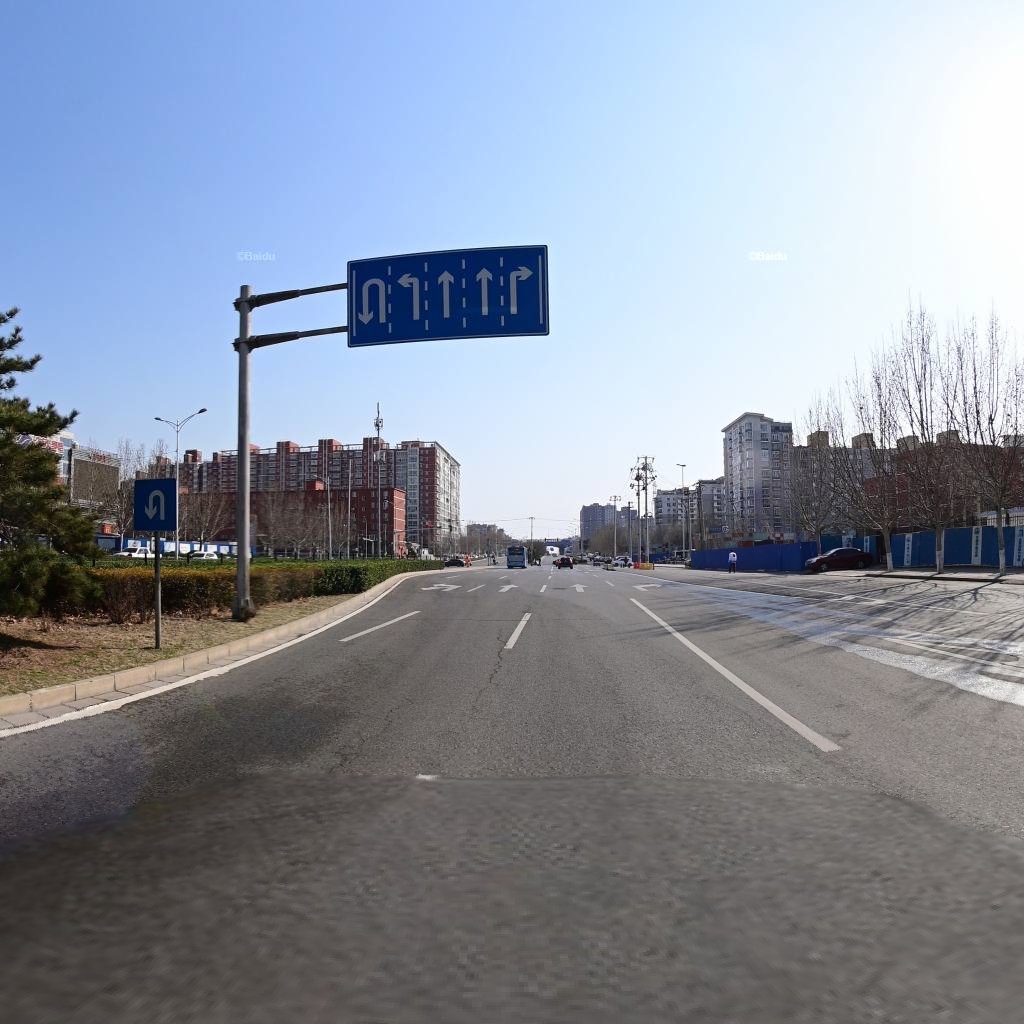
Region: Haidian
Road damage annotations: longitudinal crack, longitudinal crack, transverse crack